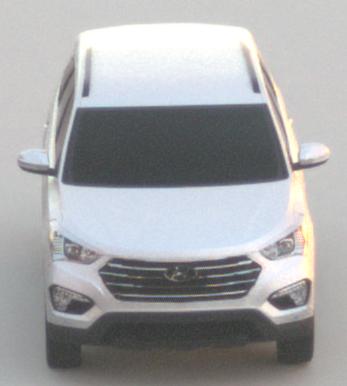
Make: Hyundai
Model: Santa Fe 2.4 GDI
Detailed model: Santa Fe (DM)
Model produced from: 2017/08
Model produced until: 2018/01
Doors: 5
Color: white
Road condition: dry road
Daytime: sunrise or sunset
Contrast: medium contrast